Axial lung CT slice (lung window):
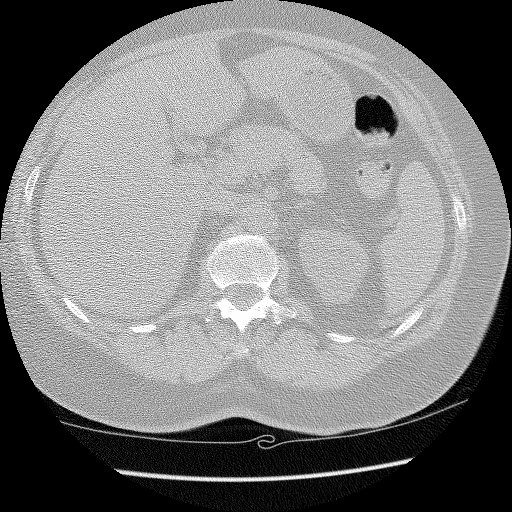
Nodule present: no